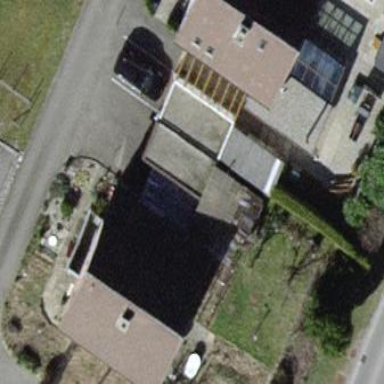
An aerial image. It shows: Garage building.